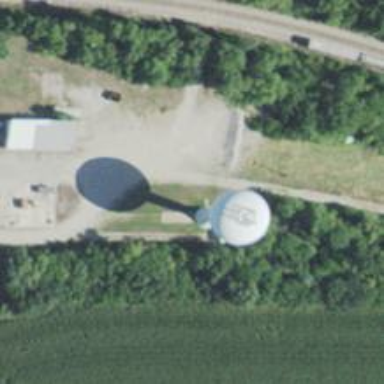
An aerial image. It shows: Water tower that is man-made.